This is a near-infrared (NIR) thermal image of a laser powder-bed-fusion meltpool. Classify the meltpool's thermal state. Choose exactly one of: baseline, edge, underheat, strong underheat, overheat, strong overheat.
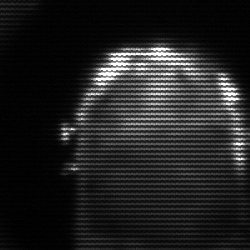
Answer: baseline